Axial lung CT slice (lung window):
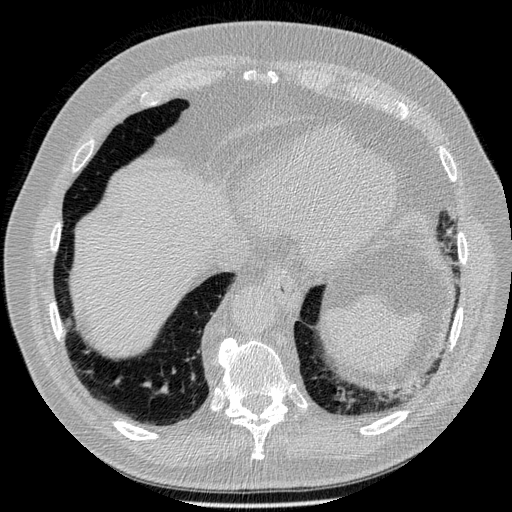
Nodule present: no